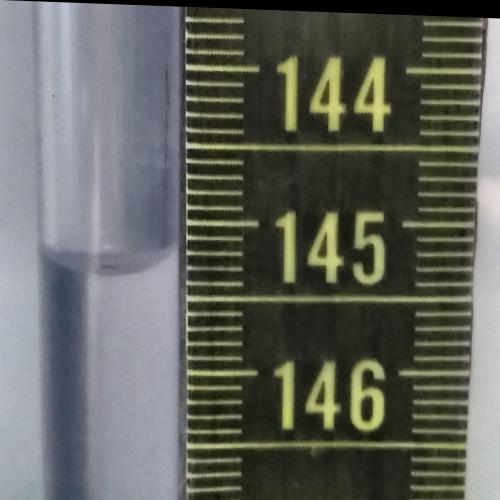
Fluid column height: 145.3 cm